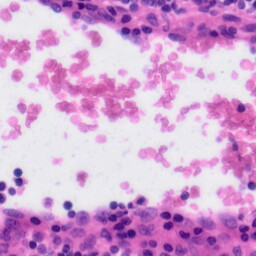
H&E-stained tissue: Tonsil